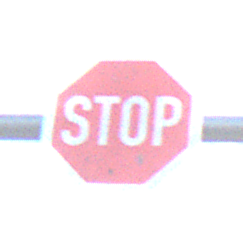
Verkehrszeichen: Stop
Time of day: SunriseSunset
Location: Outdoor (Nature)
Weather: PartlyCloudy
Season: NotSpecified
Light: Natural